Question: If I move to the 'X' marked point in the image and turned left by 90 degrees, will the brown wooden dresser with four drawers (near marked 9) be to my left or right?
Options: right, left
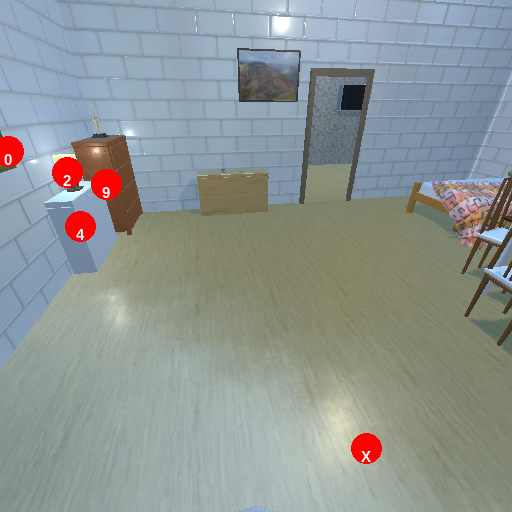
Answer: right